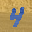
Label: 4